Interaction volume radius: 5 \u00c5
Interaction volume height: 25 \u00c5
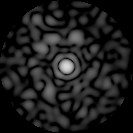
Disorder parameter: 0.798